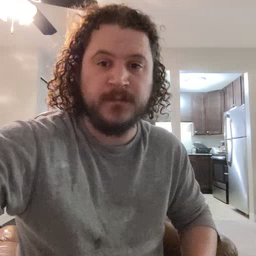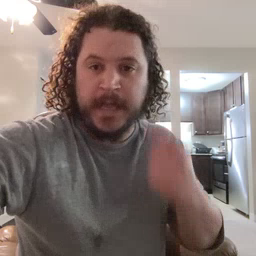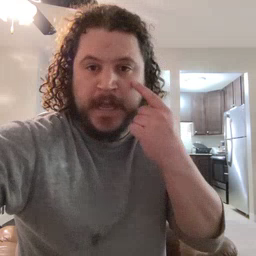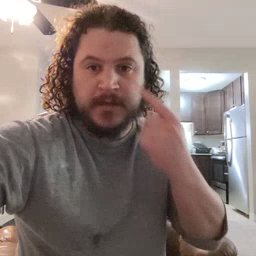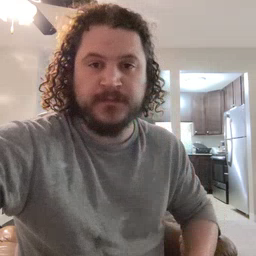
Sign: eye